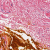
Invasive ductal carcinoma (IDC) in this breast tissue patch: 0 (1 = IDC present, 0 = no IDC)